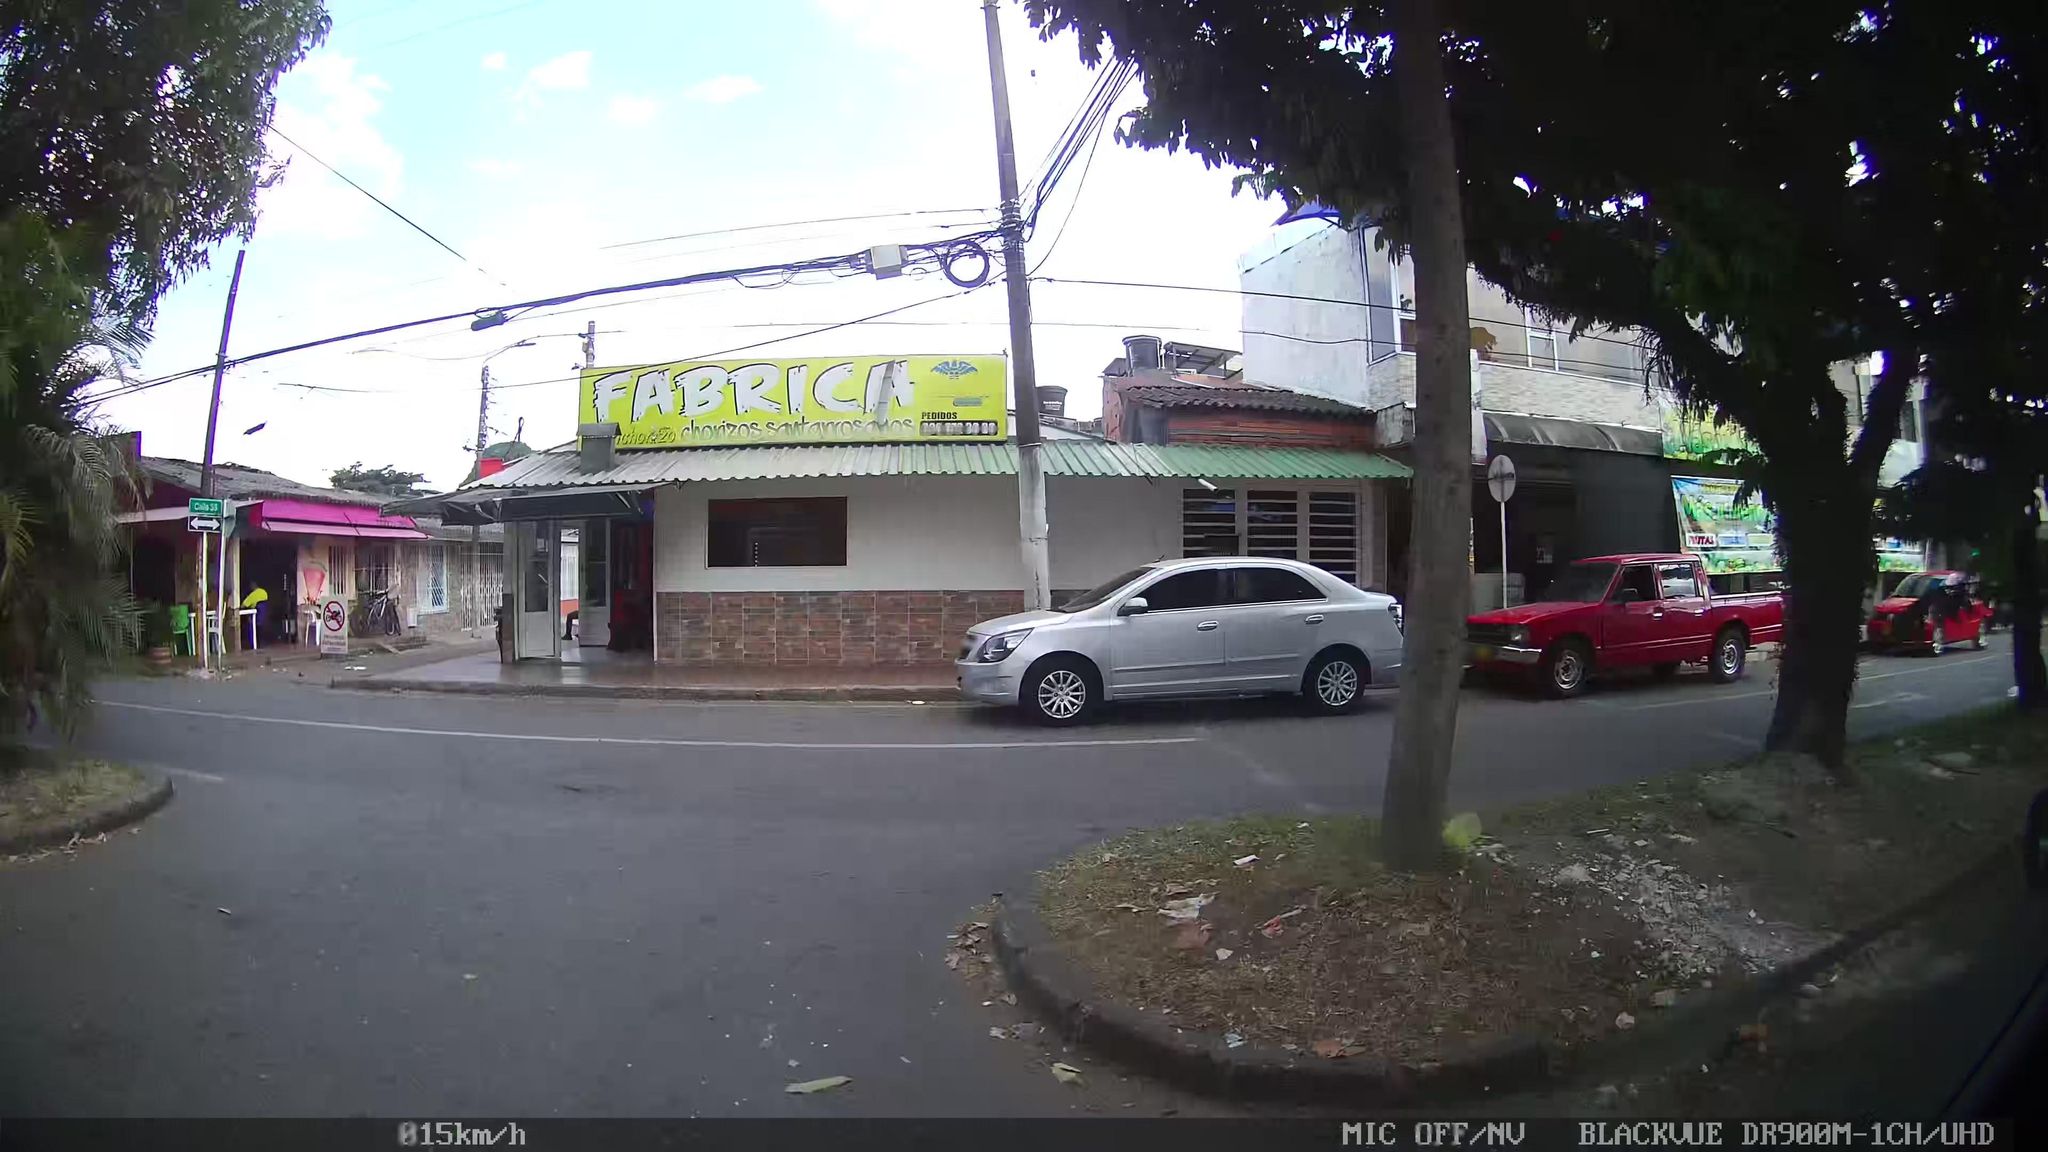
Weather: clear
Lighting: day
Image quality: good
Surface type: walking surface
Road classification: residential
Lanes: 2.0
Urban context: urban centre
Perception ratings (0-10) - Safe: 1.96, Lively: 3.6, Beautiful: 4.32, Boring: 0.68, Depressing: 7.96, Wealthy: 1.43